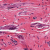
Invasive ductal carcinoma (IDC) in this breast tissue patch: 0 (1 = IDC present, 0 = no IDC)